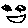
Label: smiley face